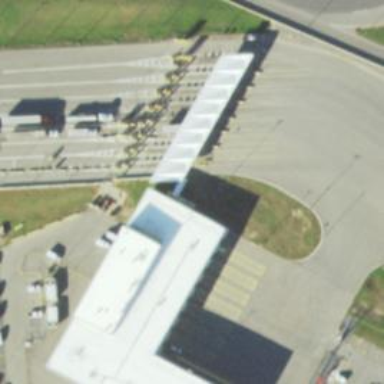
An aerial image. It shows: Border control barrier.